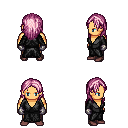
a pixel art fantasy rpg character, male body template, human, tanned skin, gray robe, robe skirt, pink long hairstyle, metal gloves, maroon shoes, four views (front, back, left, right), 2x2 character sprite sheet, small pixel art, hard edges, no anti-aliasing